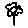
Label: flower